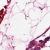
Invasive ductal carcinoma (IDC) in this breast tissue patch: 0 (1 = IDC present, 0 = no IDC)